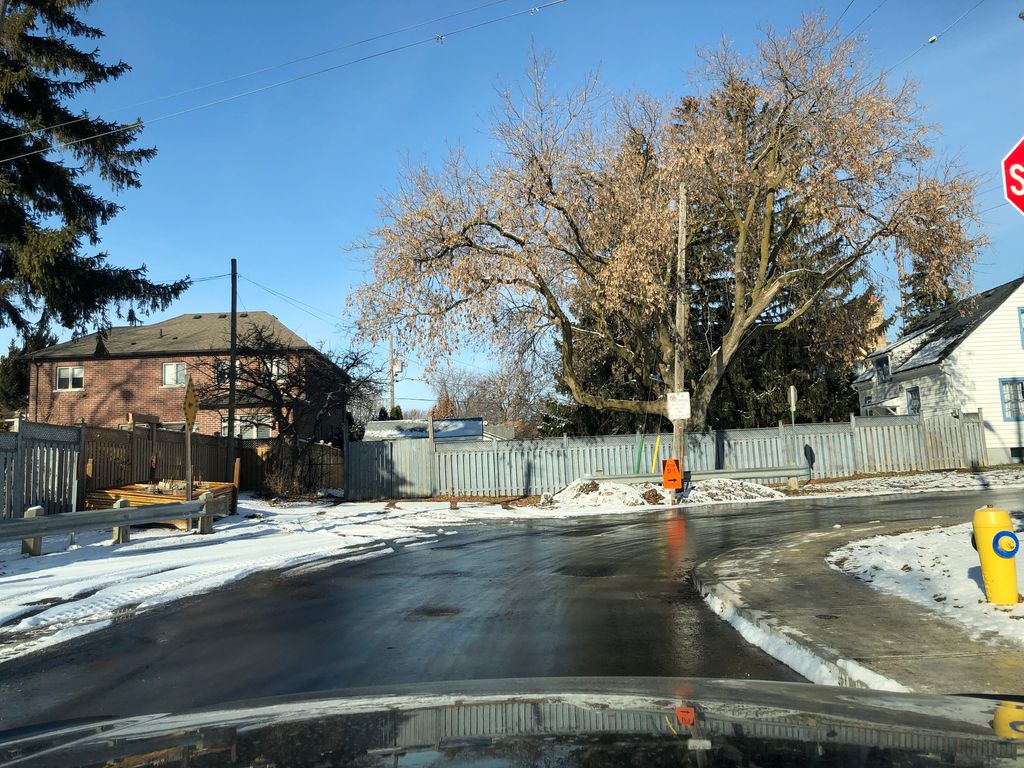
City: toronto